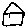
Label: house